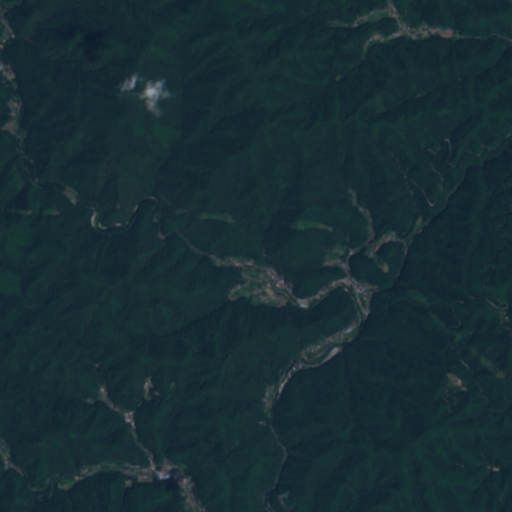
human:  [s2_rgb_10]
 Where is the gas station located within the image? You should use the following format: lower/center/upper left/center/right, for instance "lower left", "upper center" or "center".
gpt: The gas station is located in the lower center of the image.
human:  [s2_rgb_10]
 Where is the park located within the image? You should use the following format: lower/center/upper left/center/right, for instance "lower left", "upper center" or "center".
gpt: The park is located in the lower left of the image.
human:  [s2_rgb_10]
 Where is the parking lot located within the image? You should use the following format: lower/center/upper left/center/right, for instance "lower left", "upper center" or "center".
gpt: The parking lot is located in the center of the image.
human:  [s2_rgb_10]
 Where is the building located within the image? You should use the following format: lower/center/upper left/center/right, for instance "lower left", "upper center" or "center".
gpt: There is no building in the image.